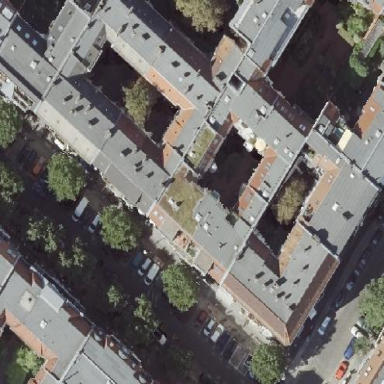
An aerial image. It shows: Residential building with double saltbox roof shape.